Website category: movie
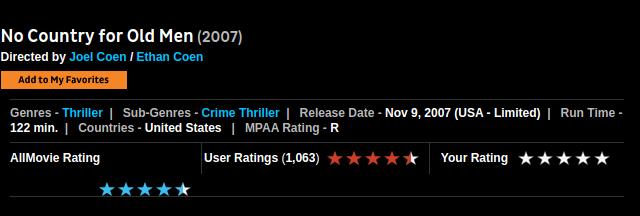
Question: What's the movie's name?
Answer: No Country for Old Men

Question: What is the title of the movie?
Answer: No Country for Old Men

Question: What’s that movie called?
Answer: No Country for Old Men

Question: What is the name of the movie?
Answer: No Country for Old Men

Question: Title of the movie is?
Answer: No Country for Old Men

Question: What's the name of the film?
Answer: No Country for Old Men

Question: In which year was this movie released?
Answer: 2007

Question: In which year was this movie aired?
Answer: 2007

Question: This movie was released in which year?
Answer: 2007

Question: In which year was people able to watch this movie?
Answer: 2007

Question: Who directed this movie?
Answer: Joel Coen / Ethan Coen

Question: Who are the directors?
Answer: Joel Coen / Ethan Coen

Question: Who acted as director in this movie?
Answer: Joel Coen / Ethan Coen

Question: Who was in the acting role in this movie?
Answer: Joel Coen / Ethan Coen

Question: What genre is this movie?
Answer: Thriller

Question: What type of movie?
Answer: Thriller

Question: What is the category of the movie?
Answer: Thriller

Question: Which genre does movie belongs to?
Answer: Thriller

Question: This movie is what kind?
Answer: Thriller

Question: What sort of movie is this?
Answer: Thriller

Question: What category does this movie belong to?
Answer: Thriller

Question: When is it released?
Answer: Nov 9, 2007 (USA - Limited)

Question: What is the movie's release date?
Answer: Nov 9, 2007 (USA - Limited)

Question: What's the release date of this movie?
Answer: Nov 9, 2007 (USA - Limited)

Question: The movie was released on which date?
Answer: Nov 9, 2007 (USA - Limited)

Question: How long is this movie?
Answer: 122 min.

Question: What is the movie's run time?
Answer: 122 min.

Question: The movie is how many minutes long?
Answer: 122 min.

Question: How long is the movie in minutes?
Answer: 122 min.

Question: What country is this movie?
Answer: United States

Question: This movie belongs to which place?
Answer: United States

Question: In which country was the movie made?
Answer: United States

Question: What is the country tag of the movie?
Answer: United States

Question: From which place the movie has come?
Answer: United States